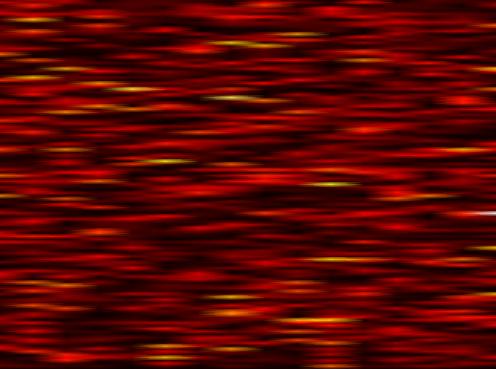
Label: WOLA